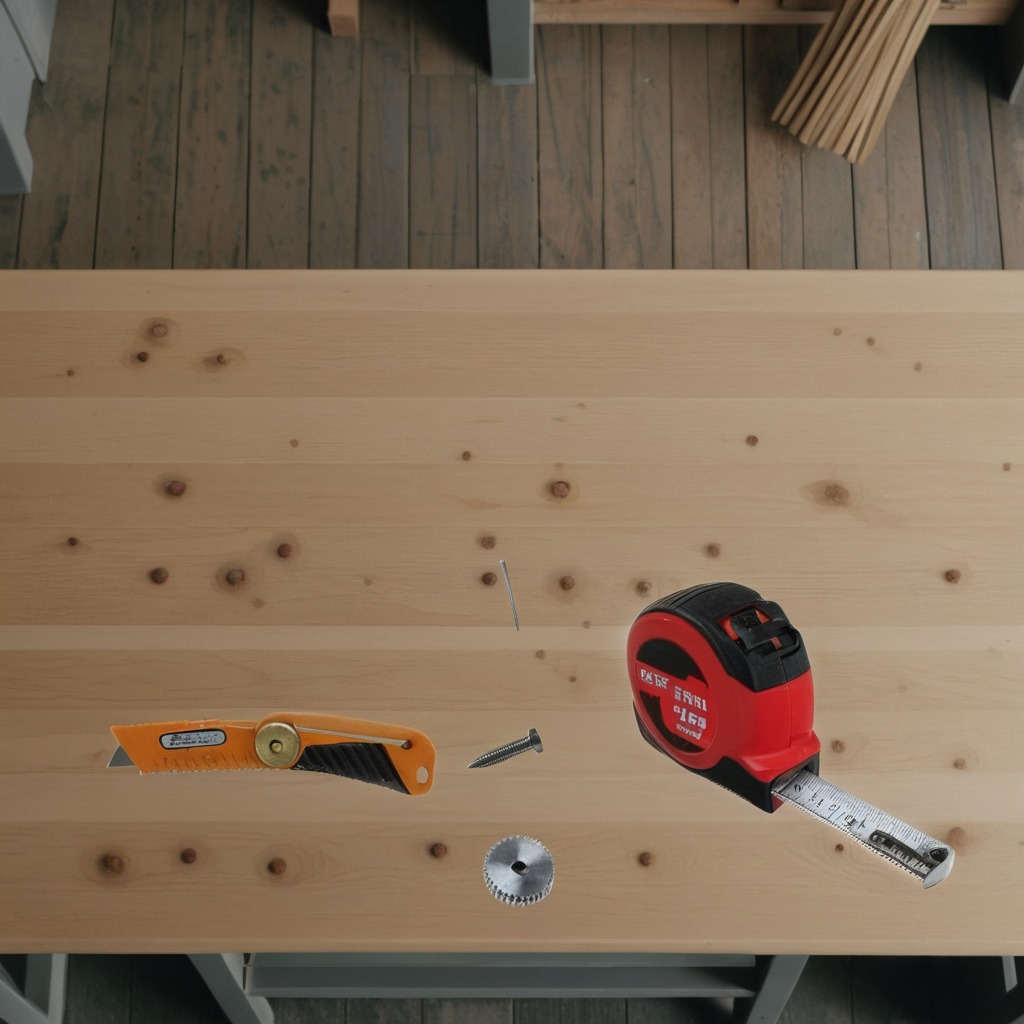
A steel gear with teeth, a utility knife, a measuring tape, a metal machine screw, and an iron nail are lying on a workbench inside a coastal fishing gear workshop.